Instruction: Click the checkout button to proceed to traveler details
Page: cart
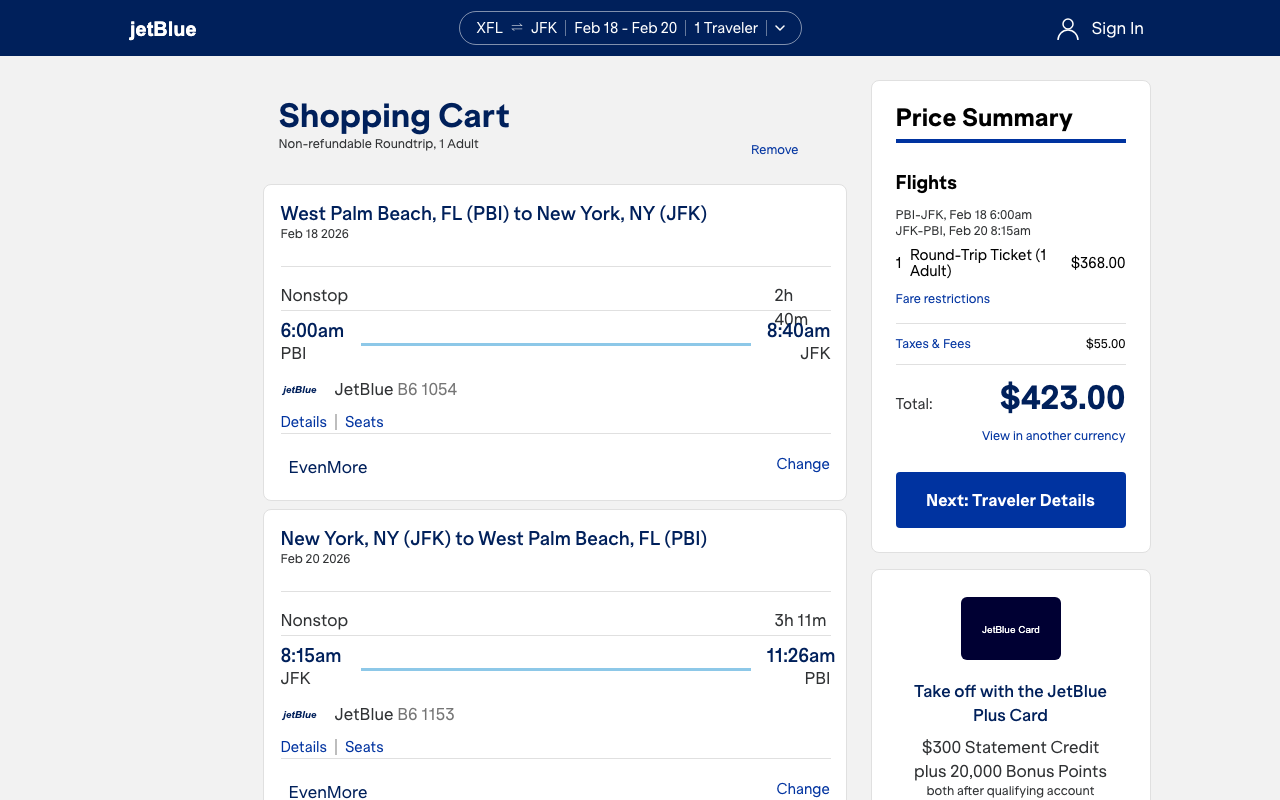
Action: click